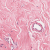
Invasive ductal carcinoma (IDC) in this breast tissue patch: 0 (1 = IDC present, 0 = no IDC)